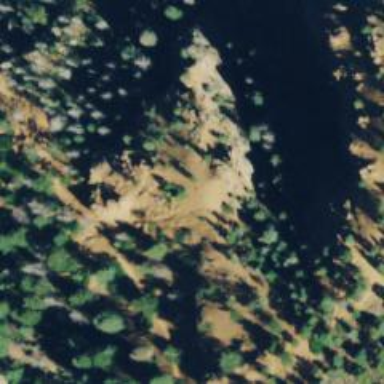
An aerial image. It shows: Cliff in nature.